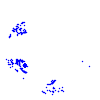
Particle: pion